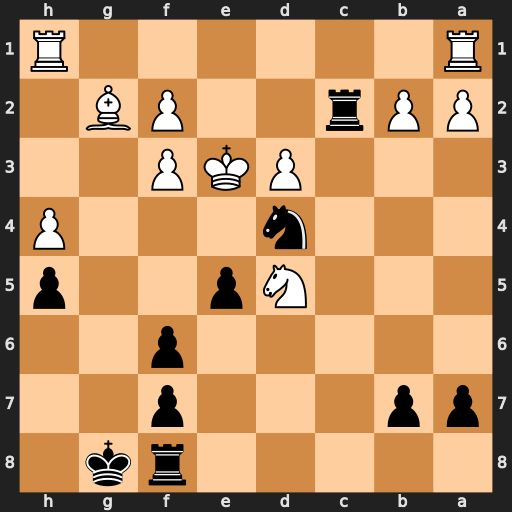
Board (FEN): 5rk1/pp3p2/5p2/3Np2p/3n3P/3PKP2/PPr2PB1/R6R
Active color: b
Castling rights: -
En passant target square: -
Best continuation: Re2#